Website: macys
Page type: customer-info-address
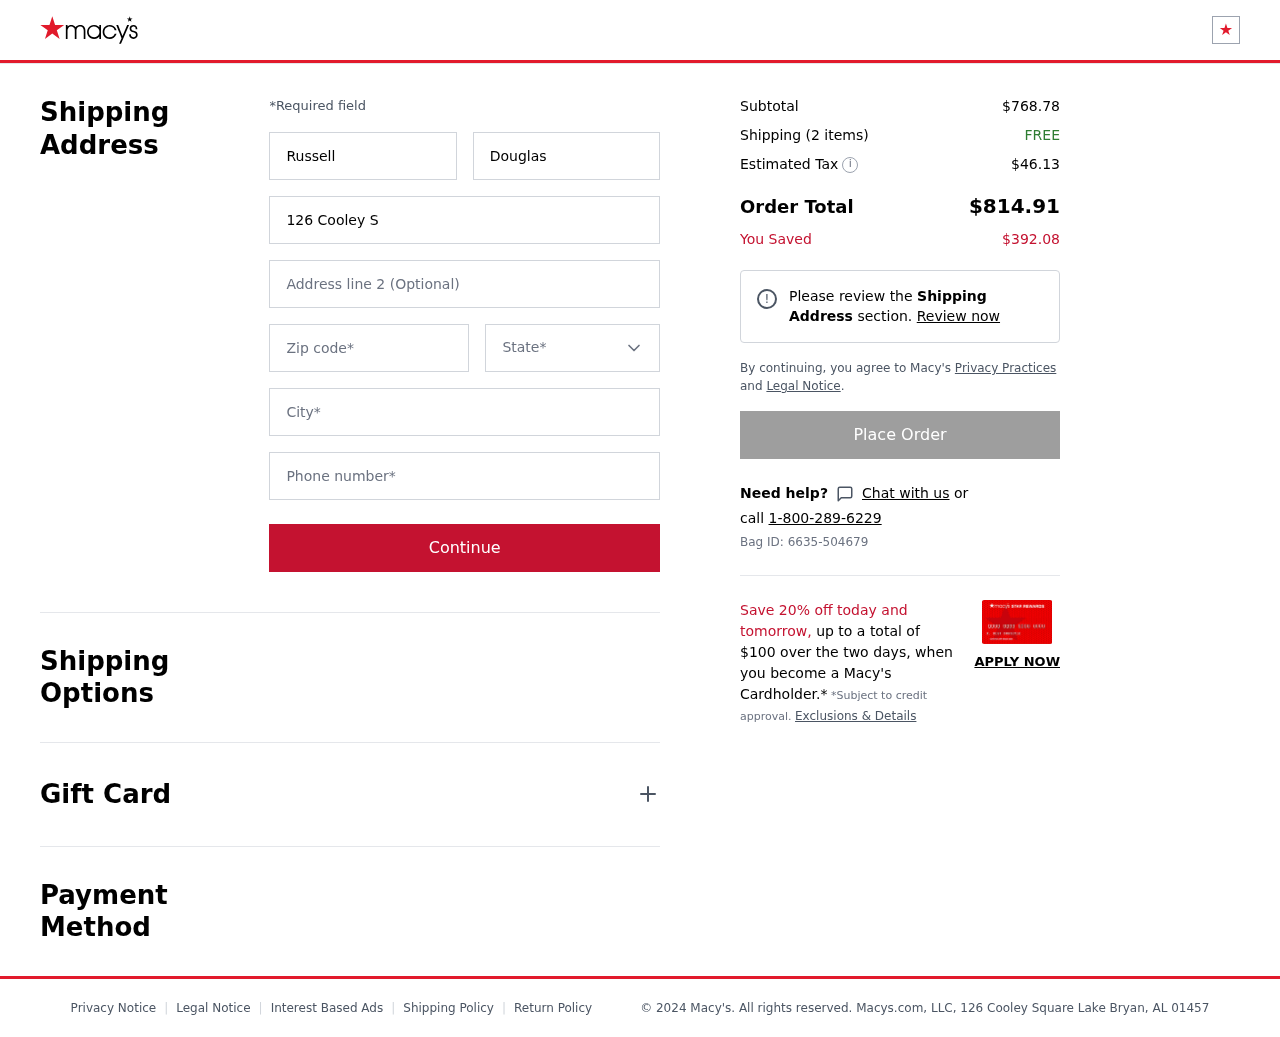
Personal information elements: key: PII_CITY
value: Lake Bryan
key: PII_FIRSTNAME
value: Russell
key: PII_LASTNAME
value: Douglas
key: PII_PHONE
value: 6392987584
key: PII_POSTCODE
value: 01457
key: PII_STATE
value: Alabama
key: PII_STREET
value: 126 Cooley Square
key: PII_STREET2
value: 698 Jonathan Estate Apt. 004
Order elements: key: ORDER_SUBTOTAL
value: $768.78
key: ORDER_NUM_ITEMS
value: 2
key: ORDER_SHIPPING_COST
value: FREE
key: ORDER_TAX
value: $46.13
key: ORDER_TOTAL
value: $814.91
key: ORDER_SAVINGS
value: $392.08
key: ORDER_BAG_ID
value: Bag ID: 6635-504679